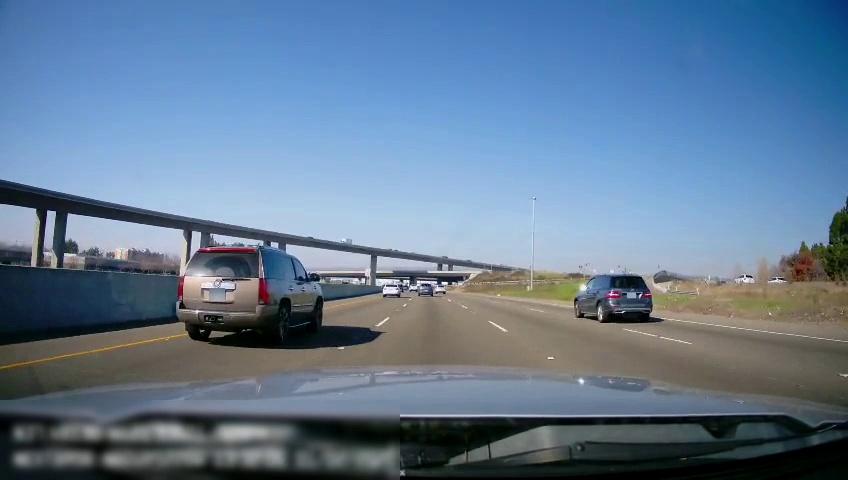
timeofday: Day
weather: Sunny
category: Vehicles | Truck
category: Drivable Space
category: Vehicles | Car
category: Vehicles | Car
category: Vehicles | SUV
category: Vehicles | SUV
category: Vehicles | SUV
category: Vehicles | SUV
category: Vehicles | Car
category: Vehicles | SUV
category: Lanes | Alternate Lane
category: Lanes | Current Lane
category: Lanes | Current Lane
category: Lanes | Alternate Lane
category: Lanes | Alternate Lane